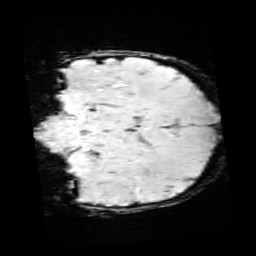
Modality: SWI
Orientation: coronal
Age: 9
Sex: female
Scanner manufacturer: siemens
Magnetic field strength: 3 T
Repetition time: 0.027 s
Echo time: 0.02 s